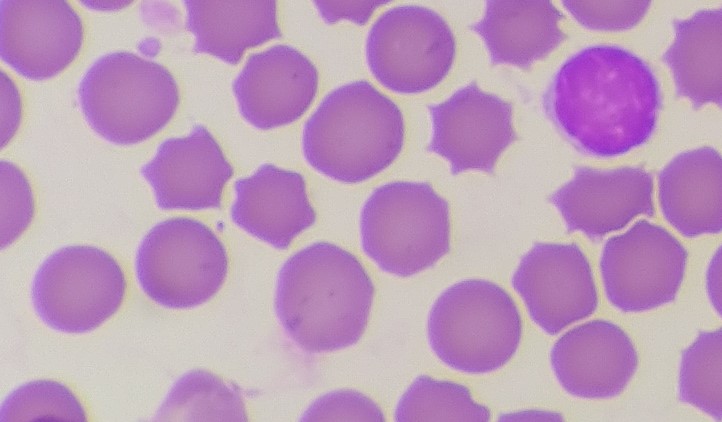
White blood cell type: Lymphocyte